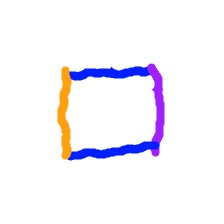
Shape: square